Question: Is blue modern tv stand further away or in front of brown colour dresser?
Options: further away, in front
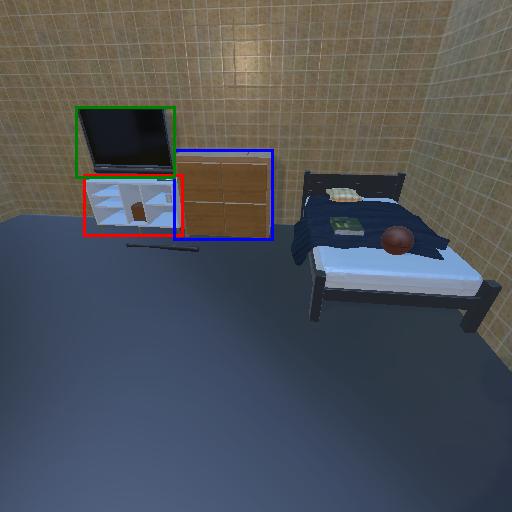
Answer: further away